Question: How do you change the current release of a Ruby on Rails application that was pushed up to an Ubuntu server with Capistrano to an earlier release?

These files are located in /var/www/application/current
I want to go back to the rails application dated Sep 30 and put it into var/www/application/current which is currently pointing to a release dated Oct 11
I am currently running Ubuntu 12.04, Rails 3.2.7 and Ruby 1.9.3
Thanks in advance!
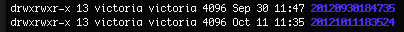
Answer: the current is a link to the release folder so all you have to do is point it to a different release folder ie
'''
ln -s 20120930184735 current
'''
and restart the app
keep in mind if there were migration changes you might have to roll them back as well ...